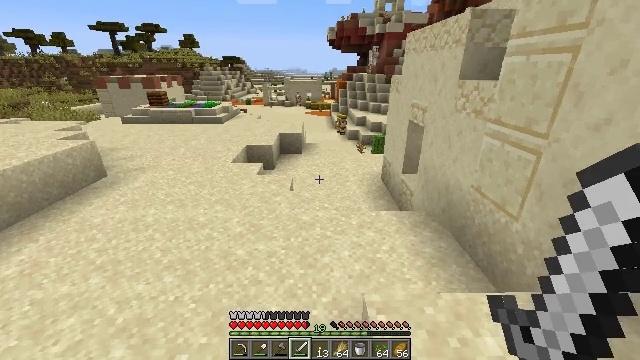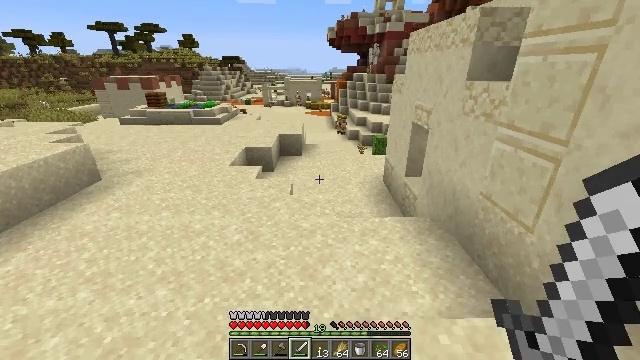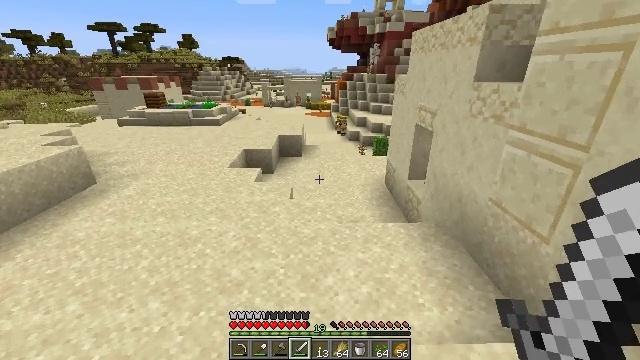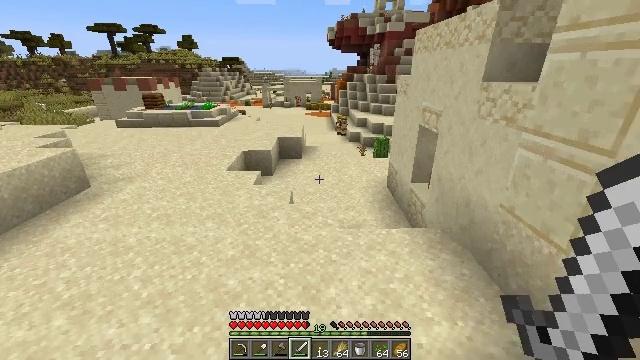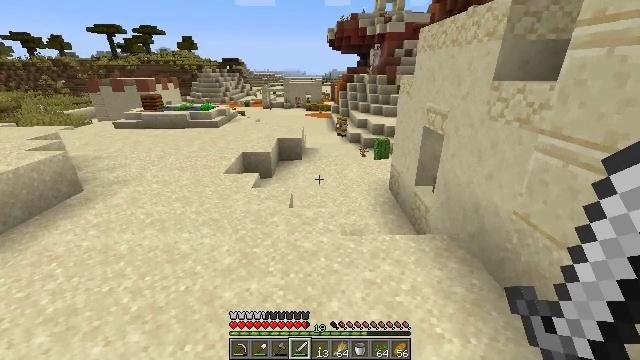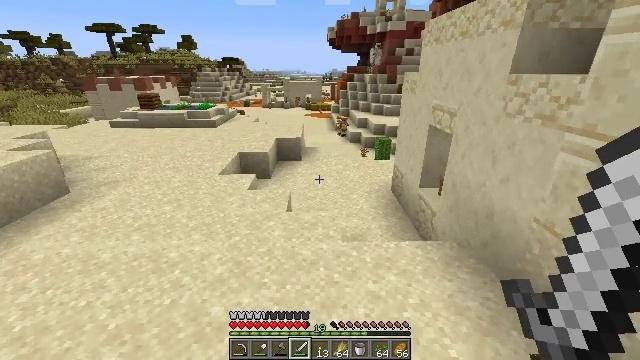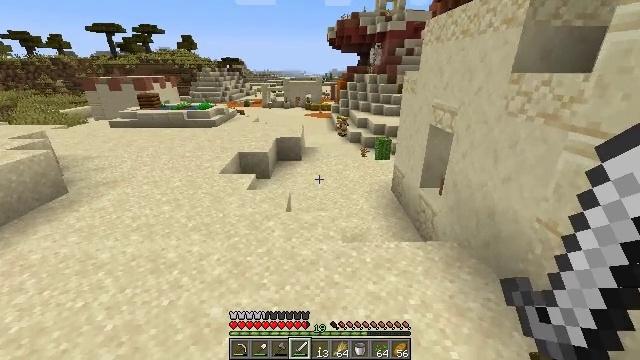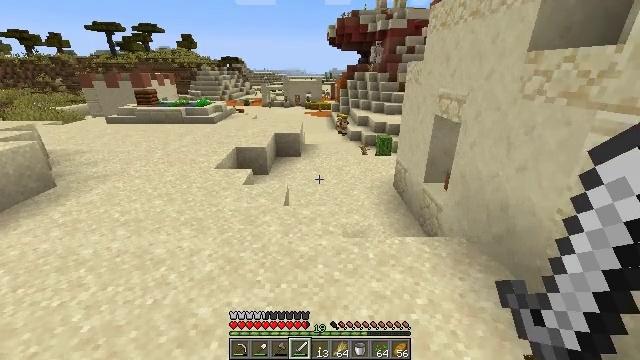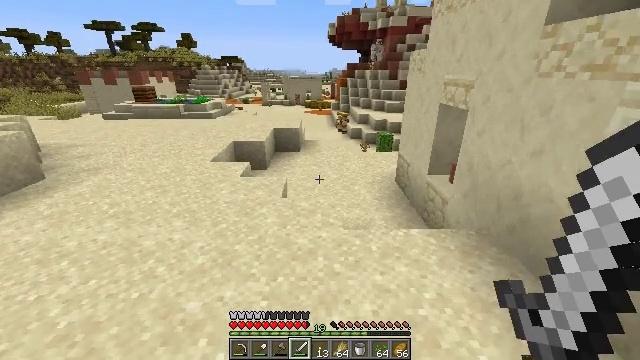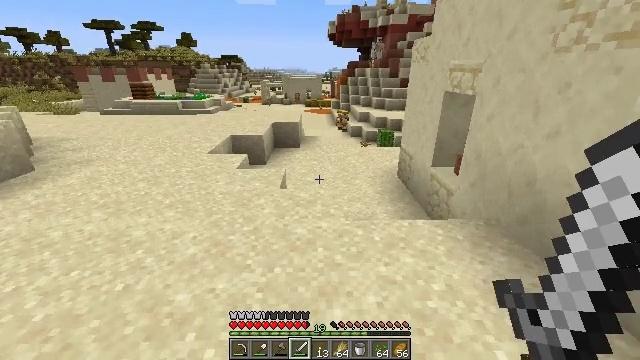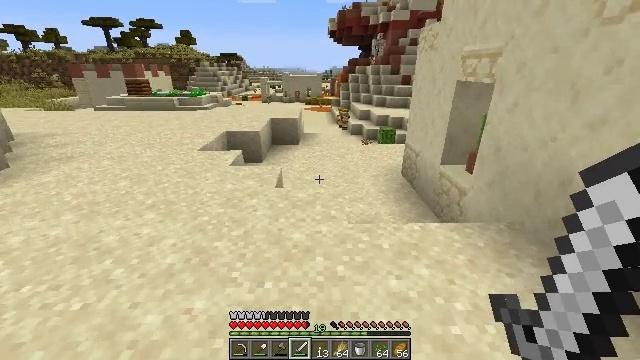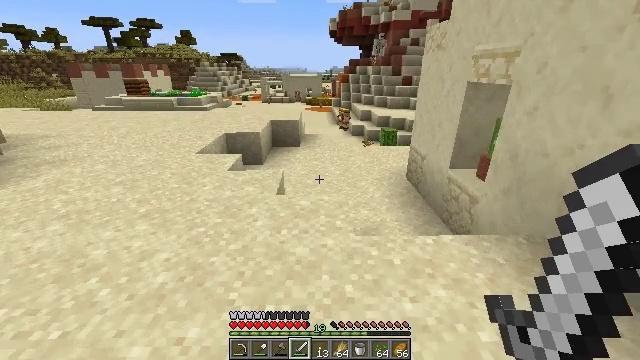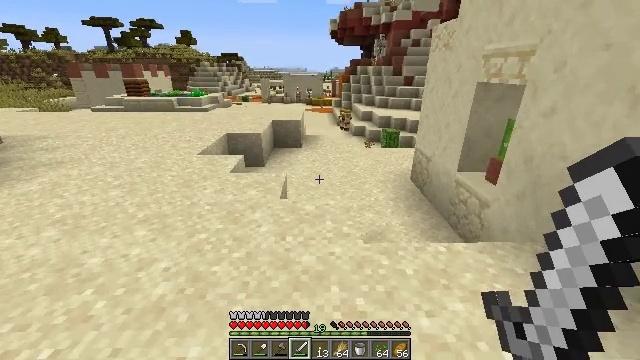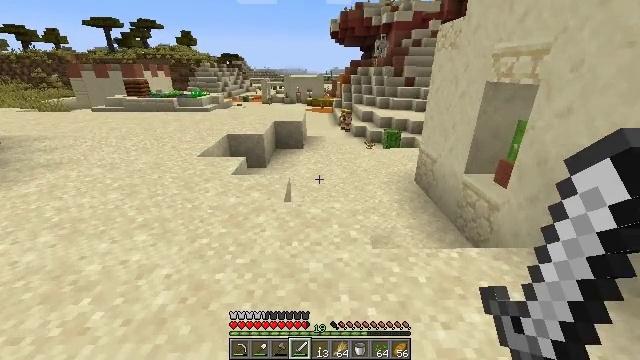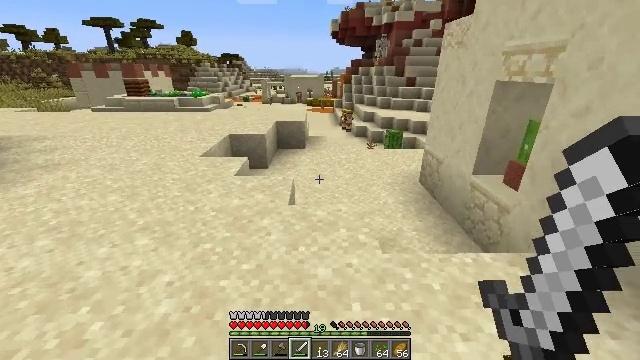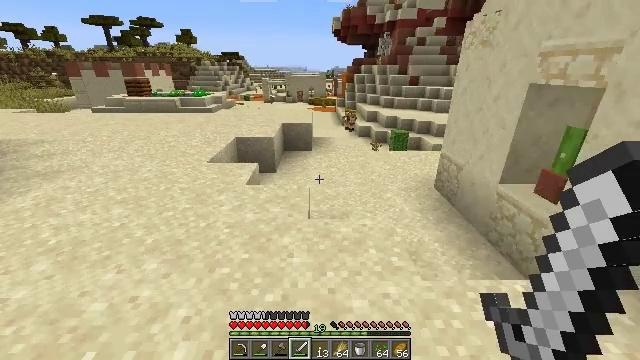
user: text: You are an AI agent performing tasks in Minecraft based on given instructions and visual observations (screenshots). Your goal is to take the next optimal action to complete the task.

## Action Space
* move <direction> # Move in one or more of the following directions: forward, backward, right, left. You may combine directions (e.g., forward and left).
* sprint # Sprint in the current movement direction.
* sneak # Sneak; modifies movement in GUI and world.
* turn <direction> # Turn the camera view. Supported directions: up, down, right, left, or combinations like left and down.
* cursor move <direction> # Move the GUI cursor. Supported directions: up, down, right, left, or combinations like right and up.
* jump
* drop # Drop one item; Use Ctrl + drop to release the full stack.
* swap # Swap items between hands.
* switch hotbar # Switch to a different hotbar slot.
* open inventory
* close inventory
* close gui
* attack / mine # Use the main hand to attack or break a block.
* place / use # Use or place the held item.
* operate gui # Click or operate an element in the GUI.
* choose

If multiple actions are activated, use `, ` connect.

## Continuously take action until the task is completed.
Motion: motion action
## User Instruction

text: drop lime bed
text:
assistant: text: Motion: move forward, attack / mine
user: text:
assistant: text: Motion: move forward, attack / mine
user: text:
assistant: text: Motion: move forward, attack / mine
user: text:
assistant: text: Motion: move forward, attack / mine
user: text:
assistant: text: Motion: move forward, attack / mine
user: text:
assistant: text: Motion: move forward, attack / mine
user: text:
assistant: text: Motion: move forward, attack / mine
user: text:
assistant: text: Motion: move forward, attack / mine
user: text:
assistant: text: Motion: move forward, attack / mine
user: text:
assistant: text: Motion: move forward, attack / mine
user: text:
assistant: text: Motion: move forward and move left, attack / mine
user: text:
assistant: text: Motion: move forward and move left, attack / mine
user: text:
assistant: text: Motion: move forward and move left, attack / mine
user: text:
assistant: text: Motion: move forward and move left, attack / mine
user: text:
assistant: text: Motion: move forward and move left, attack / mine
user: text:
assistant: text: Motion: move forward and move left, attack / mine
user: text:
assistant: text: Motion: move forward and move left, attack / mine
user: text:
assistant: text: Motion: move forward and move left, attack / mine
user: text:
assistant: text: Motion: move forward and move left, attack / mine
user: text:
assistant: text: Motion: move forward and move left, attack / mine
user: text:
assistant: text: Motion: move forward and move left, attack / mine
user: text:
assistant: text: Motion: move forward and move left, attack / mine
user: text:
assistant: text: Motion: move forward and move left, turn right and up, attack / mine
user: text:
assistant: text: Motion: move forward and move left, turn right and up, attack / mine
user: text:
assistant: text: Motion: move forward and move left, turn right and up, attack / mine
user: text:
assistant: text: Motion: move forward and move left, turn right and up, attack / mine
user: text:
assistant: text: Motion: move forward and move left, turn right and up, attack / mine
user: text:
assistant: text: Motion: move forward and move left, turn right and up, attack / mine
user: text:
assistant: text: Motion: move forward and move left, attack / mine
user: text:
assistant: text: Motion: move forward and move left, attack / mine